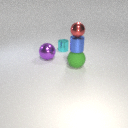
large green rubber sphere to the right of large purple metal sphere